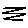
Label: zigzag